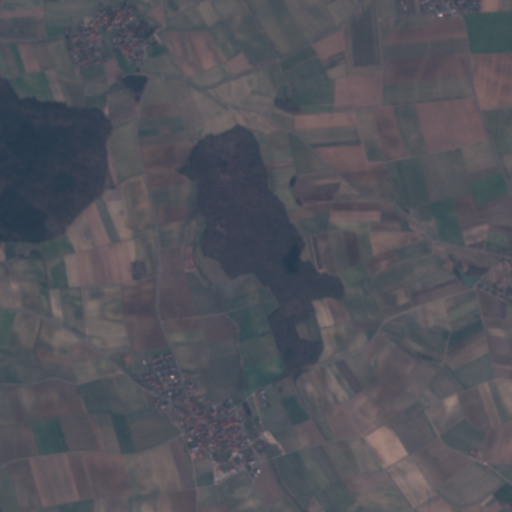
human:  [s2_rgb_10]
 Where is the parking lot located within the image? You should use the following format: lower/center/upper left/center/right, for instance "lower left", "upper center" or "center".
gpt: The parking lot is located in the lower right of the image.
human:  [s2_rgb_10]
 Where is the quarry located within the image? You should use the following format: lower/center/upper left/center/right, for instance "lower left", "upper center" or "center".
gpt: There is no quarry in the image.